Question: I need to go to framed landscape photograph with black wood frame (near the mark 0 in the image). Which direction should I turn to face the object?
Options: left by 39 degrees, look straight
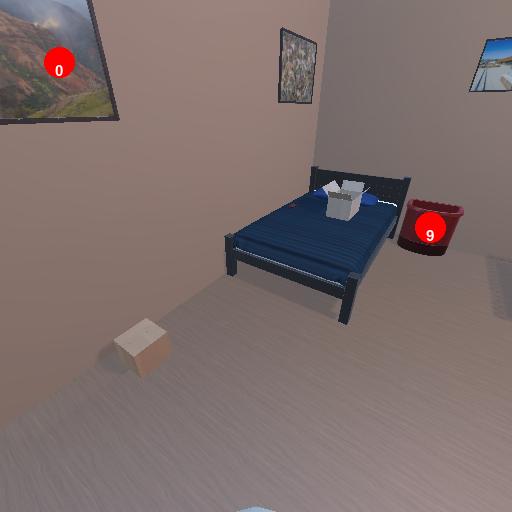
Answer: left by 39 degrees